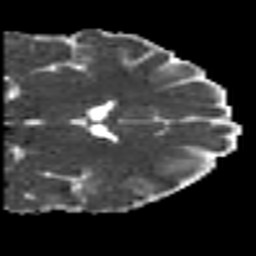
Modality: MD
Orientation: coronal
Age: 18
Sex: male
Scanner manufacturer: siemens
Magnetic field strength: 3 T
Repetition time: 7 s
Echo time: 0.0926 s